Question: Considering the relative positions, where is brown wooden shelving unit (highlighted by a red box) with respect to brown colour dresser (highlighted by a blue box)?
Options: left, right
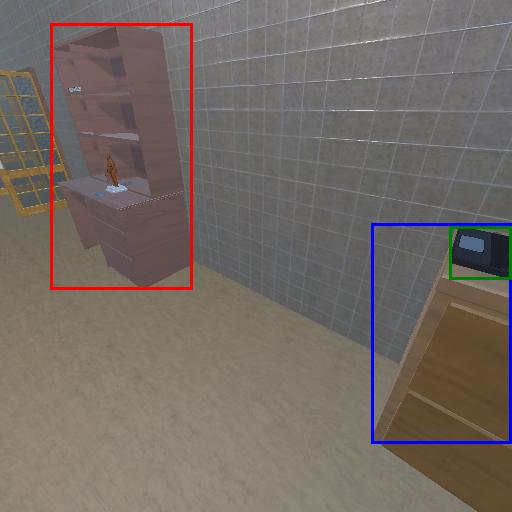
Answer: left